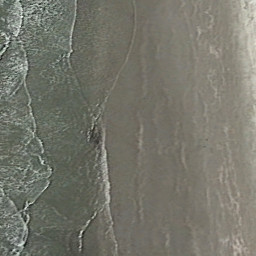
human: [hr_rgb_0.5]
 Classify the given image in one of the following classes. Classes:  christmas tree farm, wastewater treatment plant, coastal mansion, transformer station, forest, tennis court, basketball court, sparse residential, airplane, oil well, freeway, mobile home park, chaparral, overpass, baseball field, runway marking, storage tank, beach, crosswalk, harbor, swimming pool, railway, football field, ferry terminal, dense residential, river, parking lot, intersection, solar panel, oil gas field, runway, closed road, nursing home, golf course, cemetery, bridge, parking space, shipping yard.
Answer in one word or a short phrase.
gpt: beach